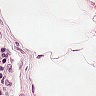
Metastatic tissue present: no